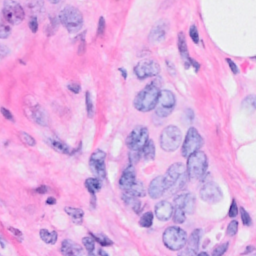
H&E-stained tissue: Breast